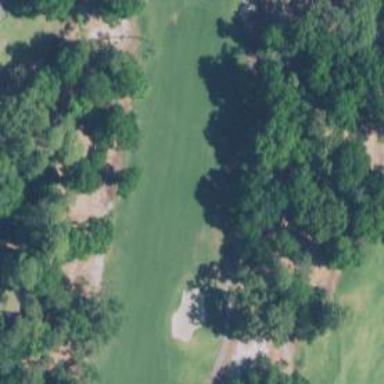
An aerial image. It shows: View of golf hole.